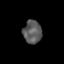
Tissue: prostate
Cell type: T cells
Senescence score: 0.3476
Nuclear area (px): 419
Mean DAPI intensity: 90.253